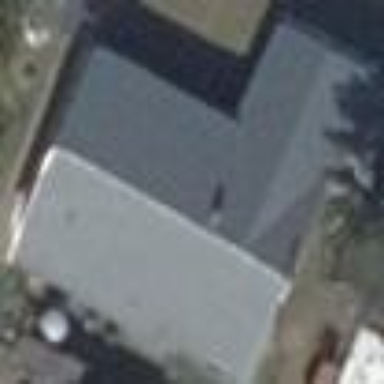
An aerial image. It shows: Simple and straightforward house.